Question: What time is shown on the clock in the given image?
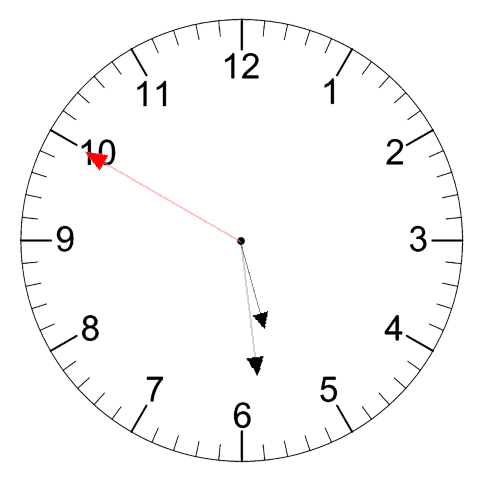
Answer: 05:28:50